Field crop: maize
Growth stage: 2
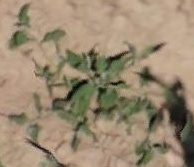
Species: atriplex